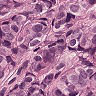
Metastatic tissue present: yes